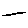
Label: line